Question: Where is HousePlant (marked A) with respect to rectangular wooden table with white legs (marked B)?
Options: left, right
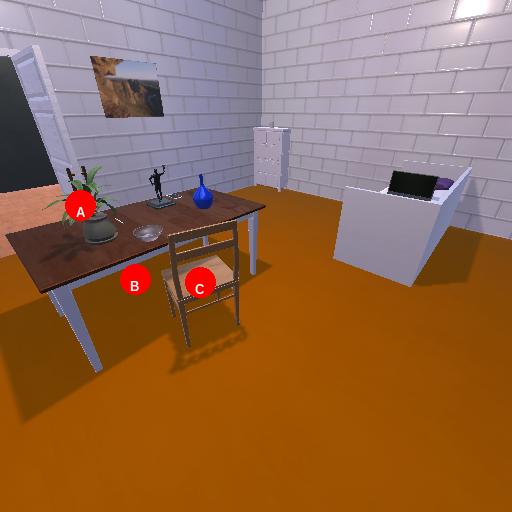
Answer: left